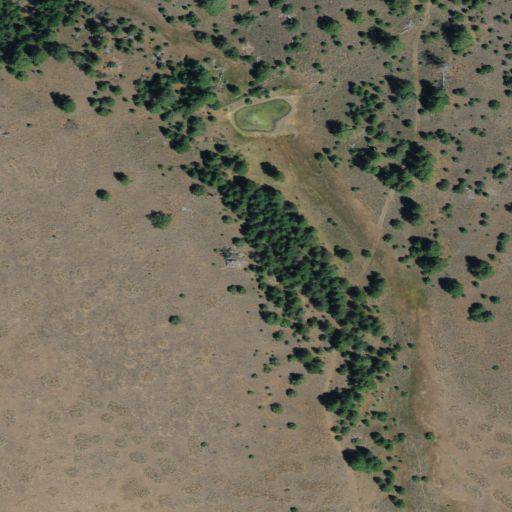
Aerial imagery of plain(s) in Oregon named Miller Flat containing grassland and evergreen forest